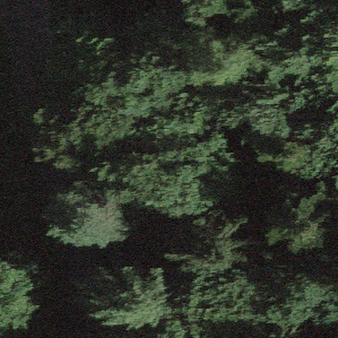
Label: other